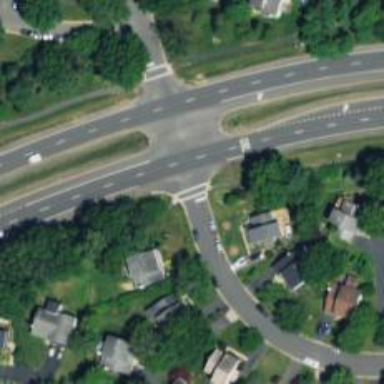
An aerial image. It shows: Uncontrolled road crossing.